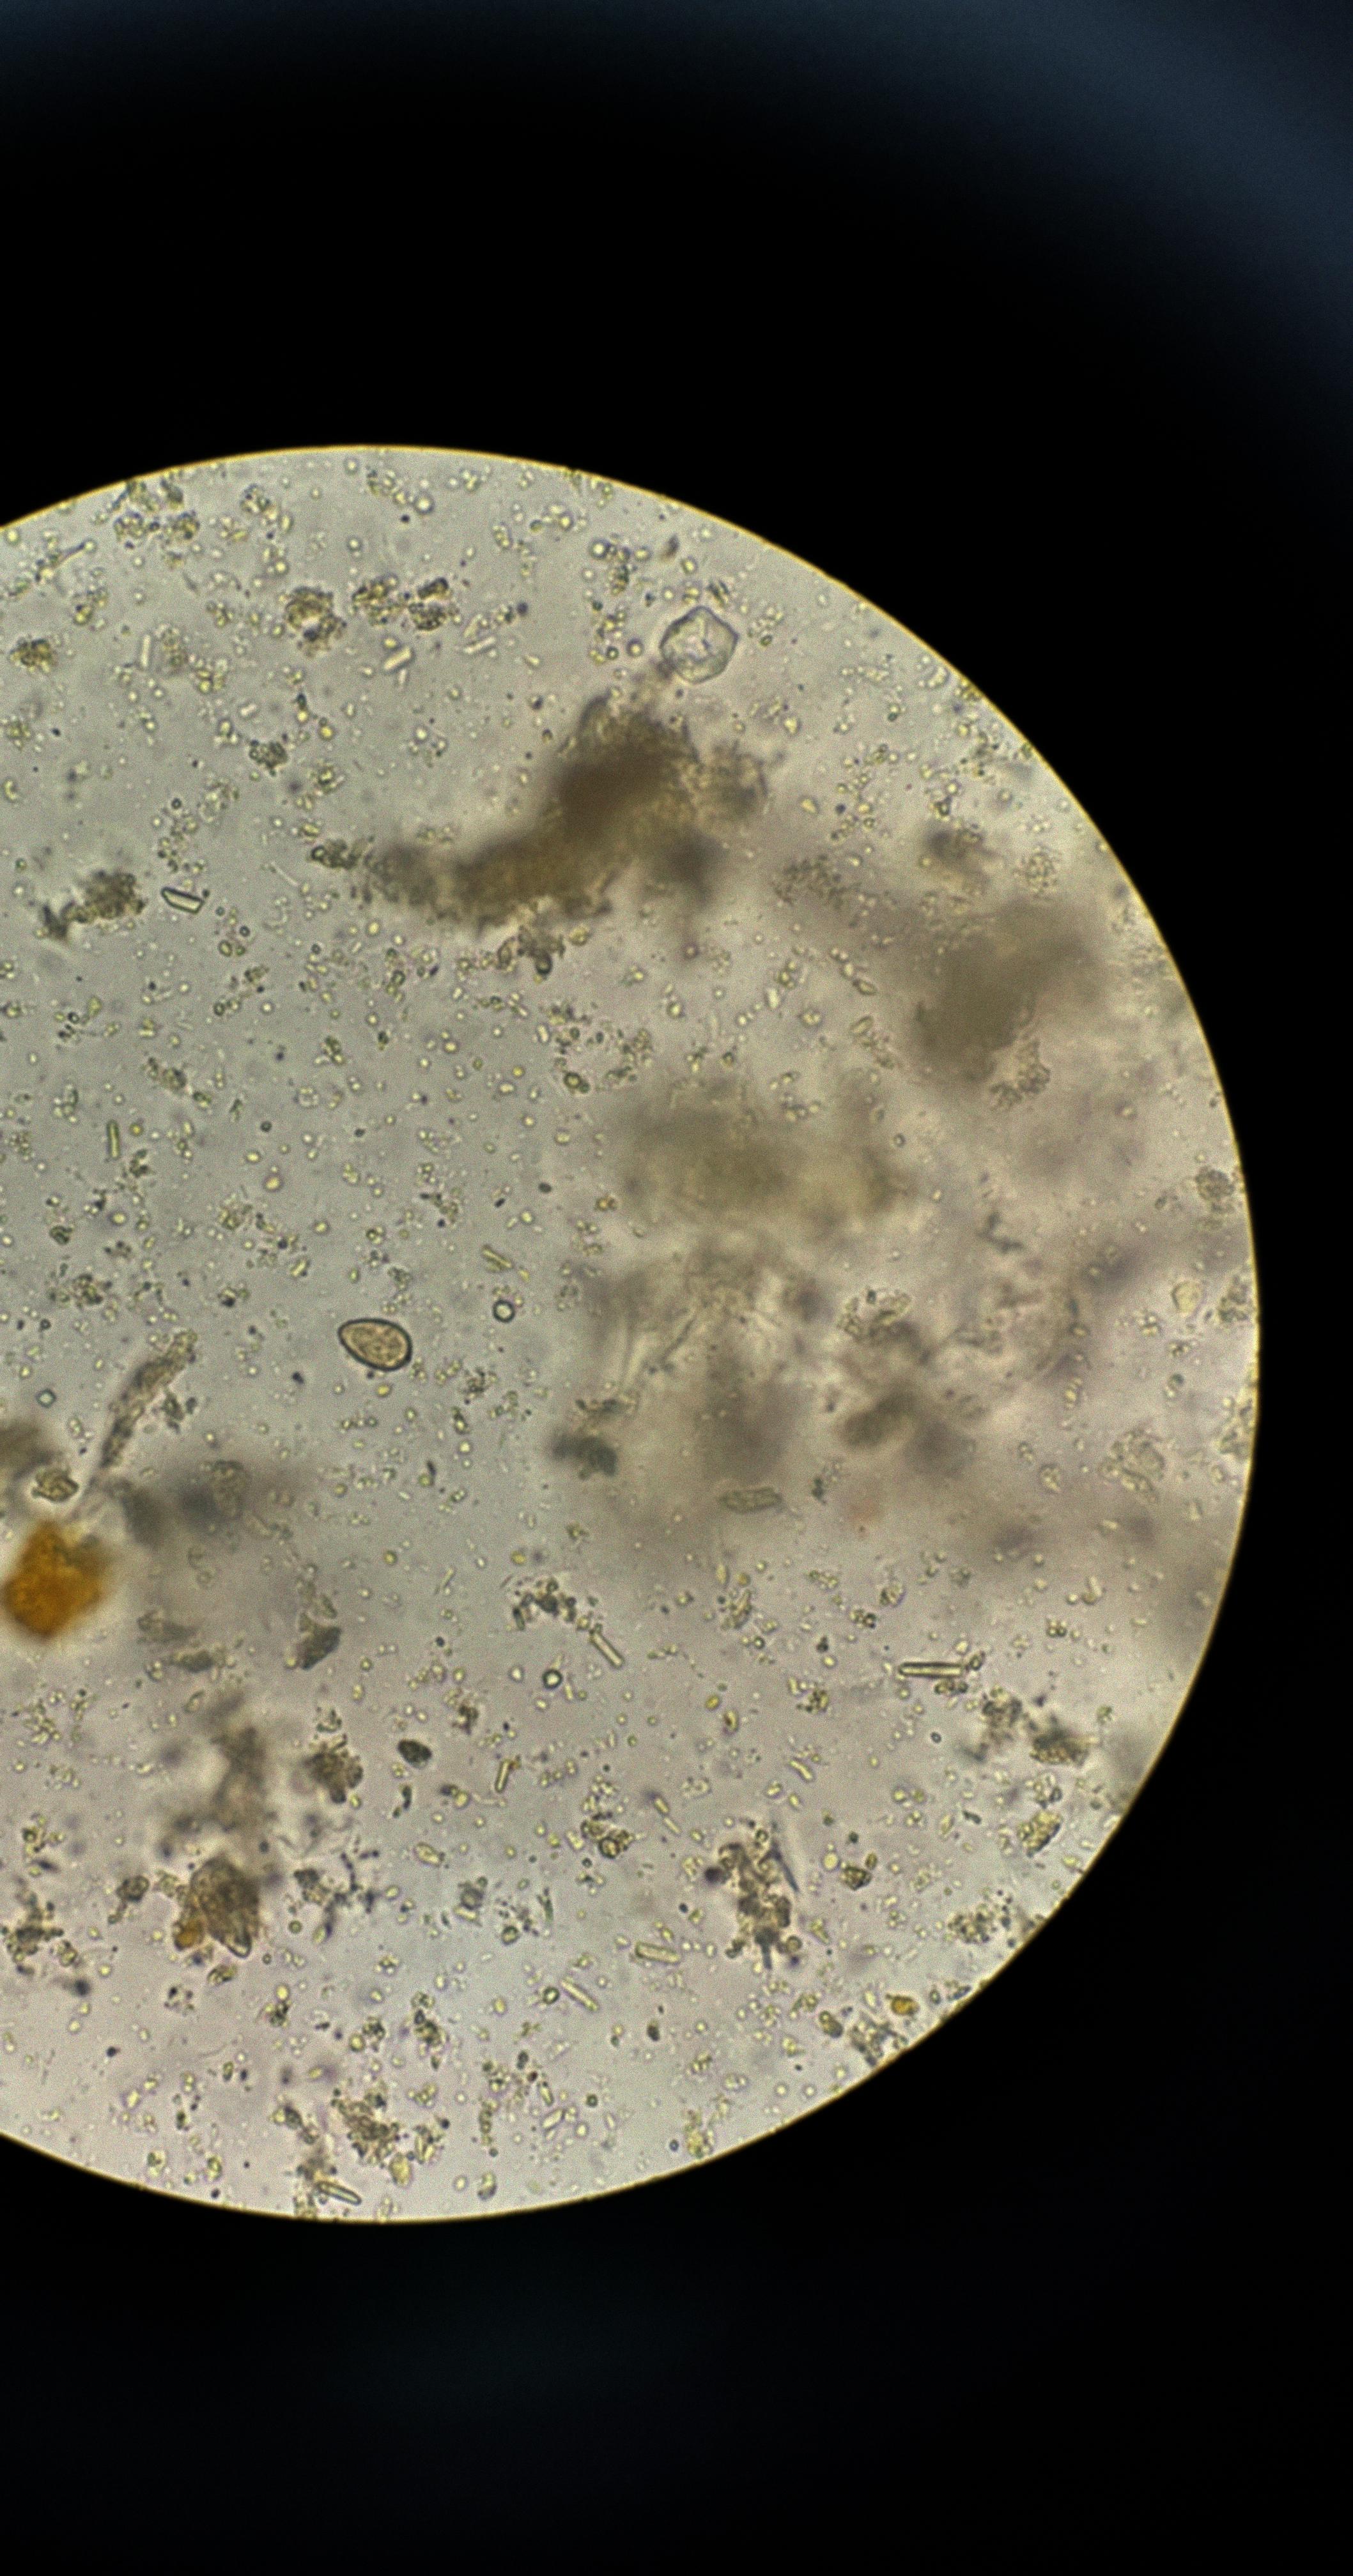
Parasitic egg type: Opisthorchis viverrine